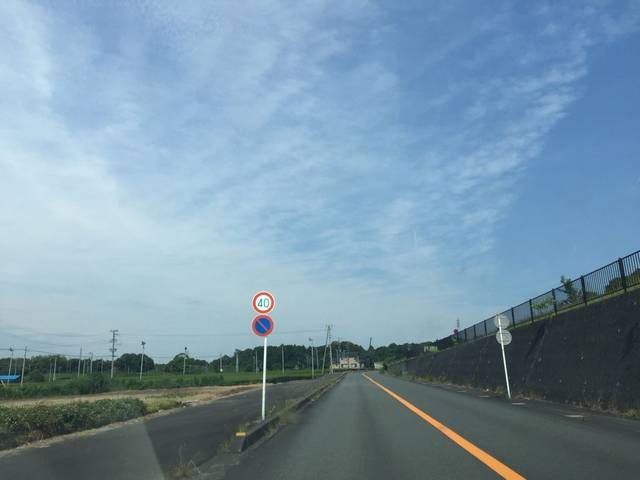
Region: Japan
Coordinates: 34.754, 137.982